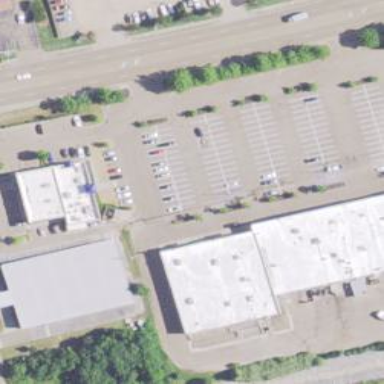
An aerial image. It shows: Fitness centre on leisure land.